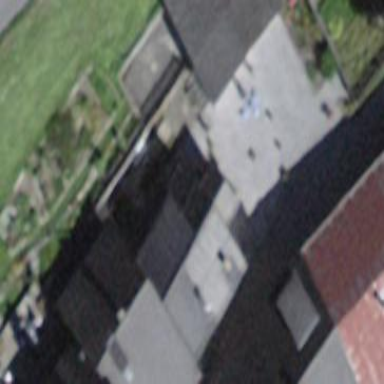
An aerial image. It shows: Building with gabled roof oriented across.